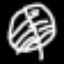
Label: leaf